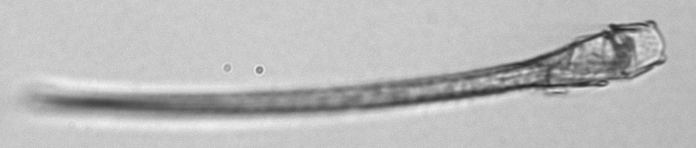
Label: Tripos_fusus